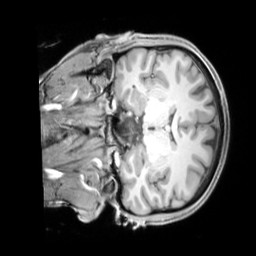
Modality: T1w
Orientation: coronal
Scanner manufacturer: siemens
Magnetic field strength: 3 T
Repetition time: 2.3 s
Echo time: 0.00226 s